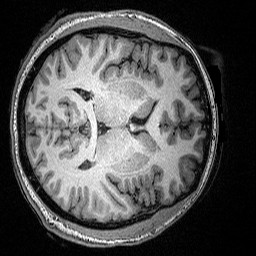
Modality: T1w
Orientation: axial
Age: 32
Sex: male
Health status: ill
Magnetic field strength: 3 T
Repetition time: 2.53 s
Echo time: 0.00331 s